五年级 · 度量几何学
如图两个完全相同的长方形中，阴影部分的面积相比，甲（）乙。

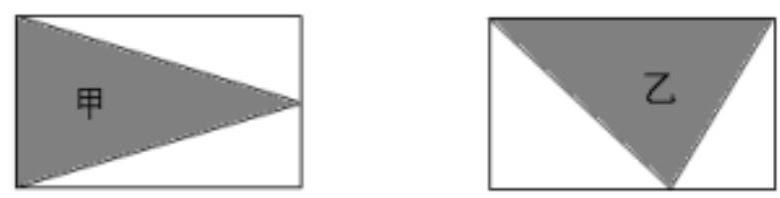
A. 大于
B. 小于
C. 等于
D. 无法确定
答案: C